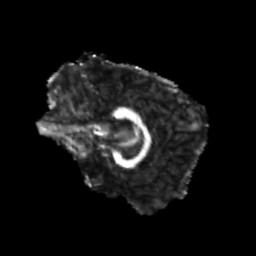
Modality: FA
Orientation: sagittal
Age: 19
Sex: female
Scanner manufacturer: siemens
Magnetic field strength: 3 T
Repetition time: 3.5 s
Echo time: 0.104 s